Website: macys
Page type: billing-address
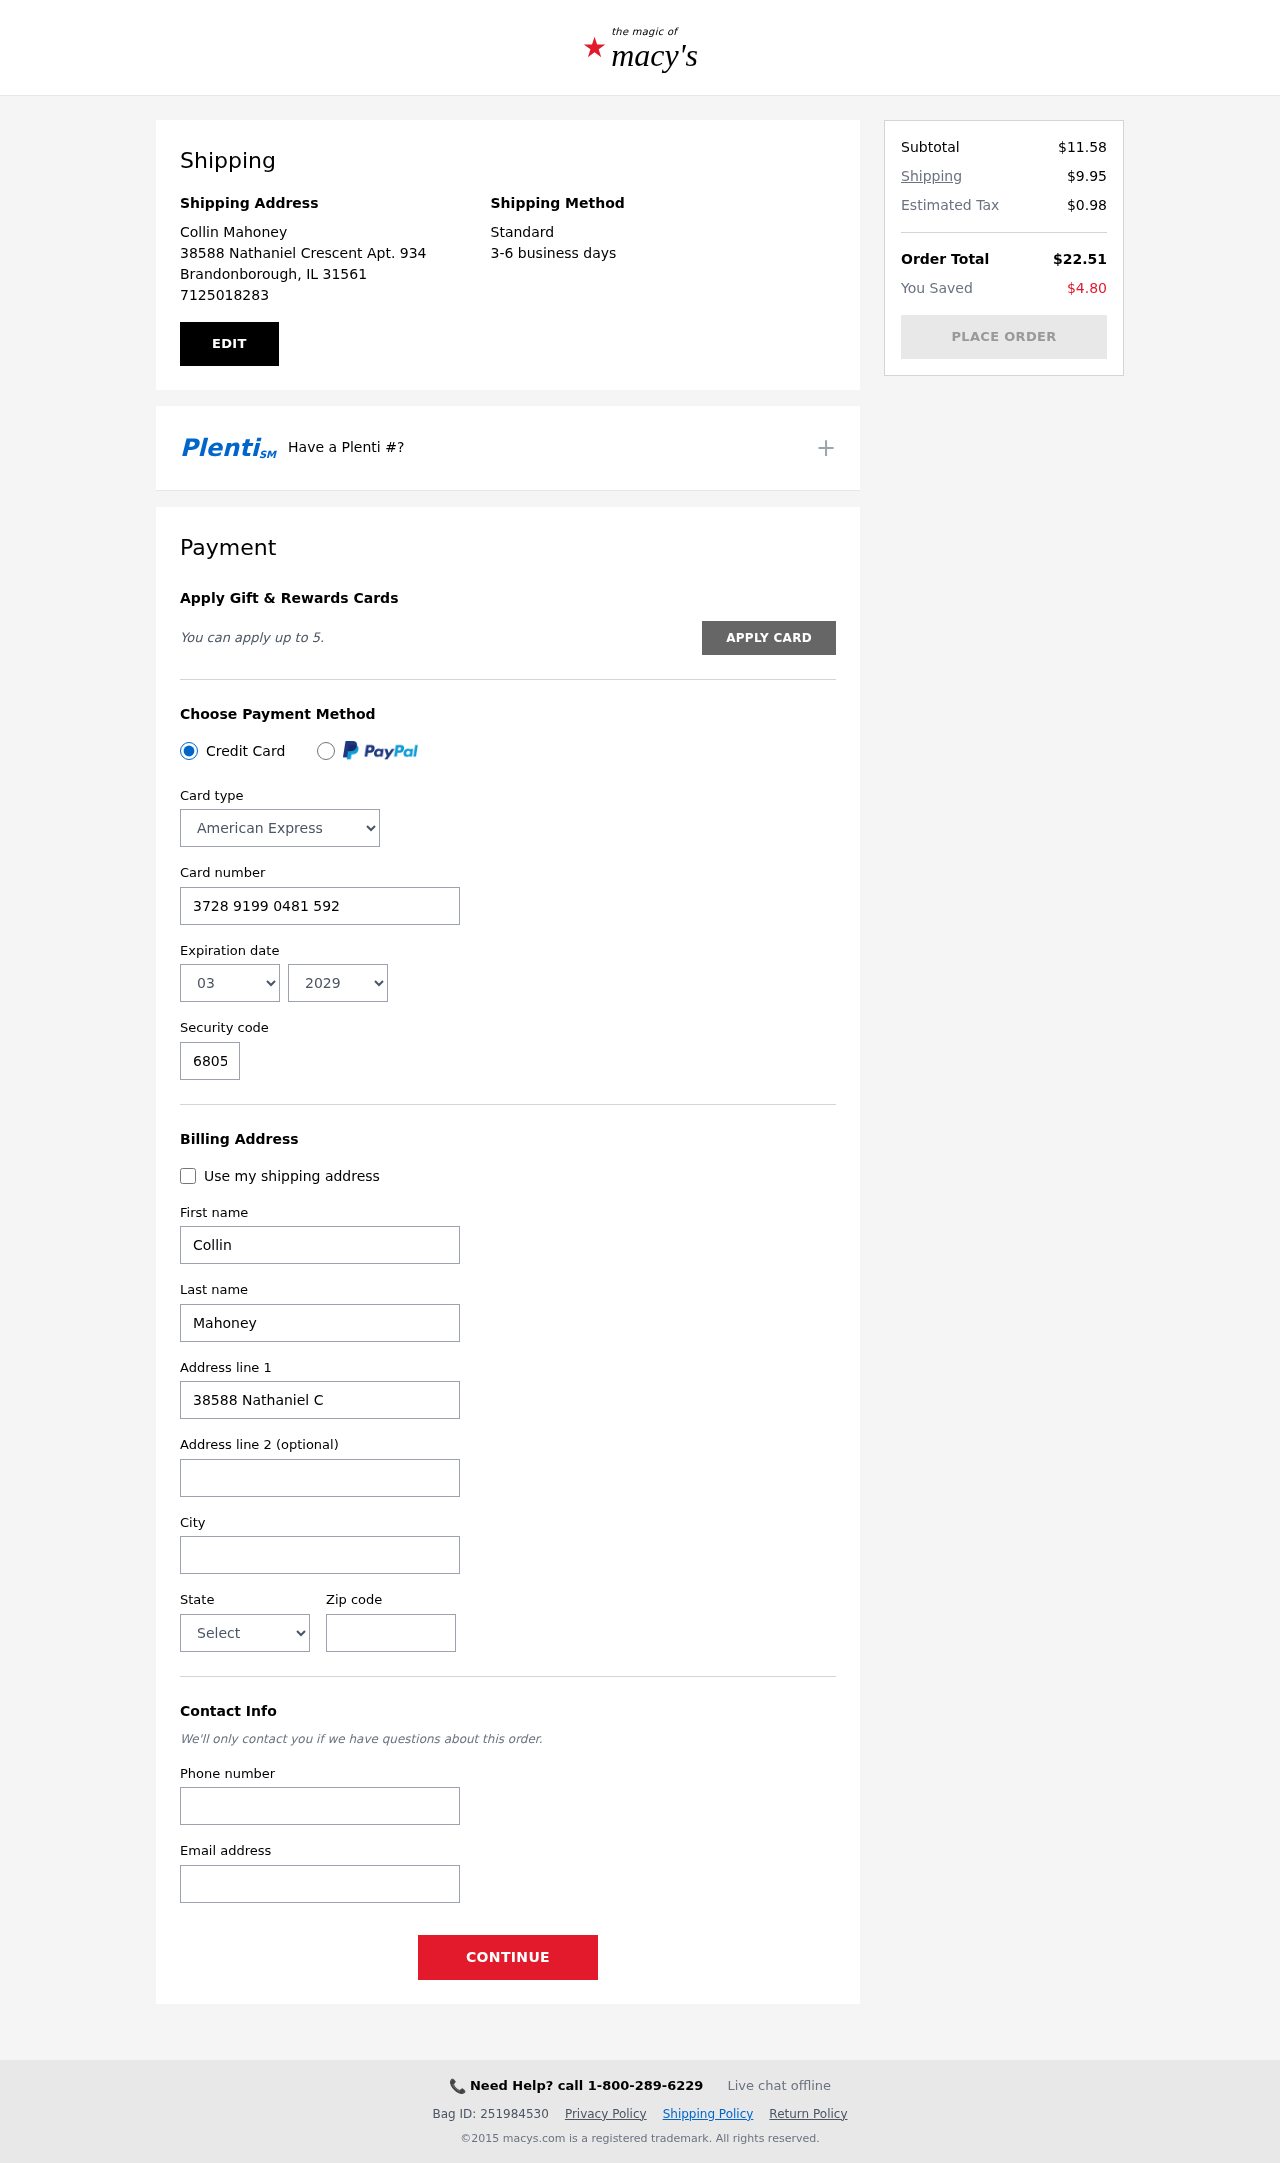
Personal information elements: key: PII_CARD_CVV
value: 6805
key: PII_CARD_EXPIRY_MONTH
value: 03
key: PII_CARD_EXPIRY_YEAR
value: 29
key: PII_CARD_NUMBER
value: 3728 9199 0481 592
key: PII_CARD_TYPE
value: American Express
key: PII_CITY
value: Brandonborough
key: PII_CITY_STATE_ZIP
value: Brandonborough, IL 31561
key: PII_EMAIL
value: collin_mahoney@hotmail.com
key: PII_FIRSTNAME
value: Collin
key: PII_FULLNAME
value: Collin Mahoney
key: PII_LASTNAME
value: Mahoney
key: PII_PHONE
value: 7125018283
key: PII_POSTCODE
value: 31561
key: PII_STATE
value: Illinois
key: PII_STREET
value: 38588 Nathaniel Crescent Apt. 934
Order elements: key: ORDER_SUBTOTAL
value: $11.58
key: ORDER_SHIPPING_COST
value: $9.95
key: ORDER_TAX
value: $0.98
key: ORDER_TOTAL
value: $22.51
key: ORDER_SAVINGS
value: $4.80